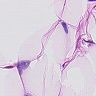
Metastatic tissue present: no